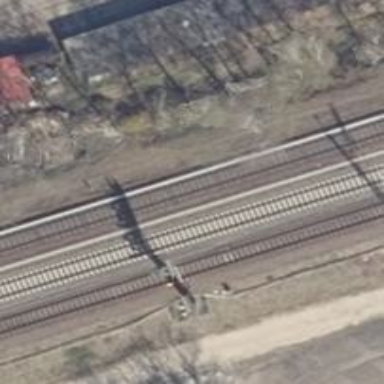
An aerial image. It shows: Railway signal.